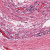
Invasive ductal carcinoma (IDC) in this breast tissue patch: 0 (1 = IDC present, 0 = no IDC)